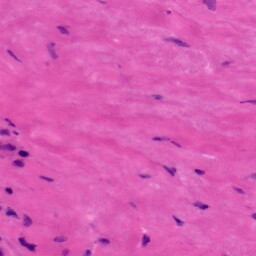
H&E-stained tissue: Tonsil